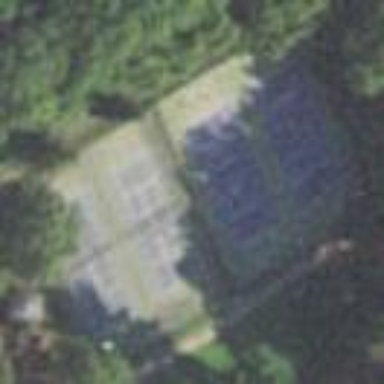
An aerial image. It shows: Asphalt tennis court on pitch.